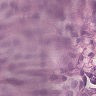
Metastatic tissue present: yes